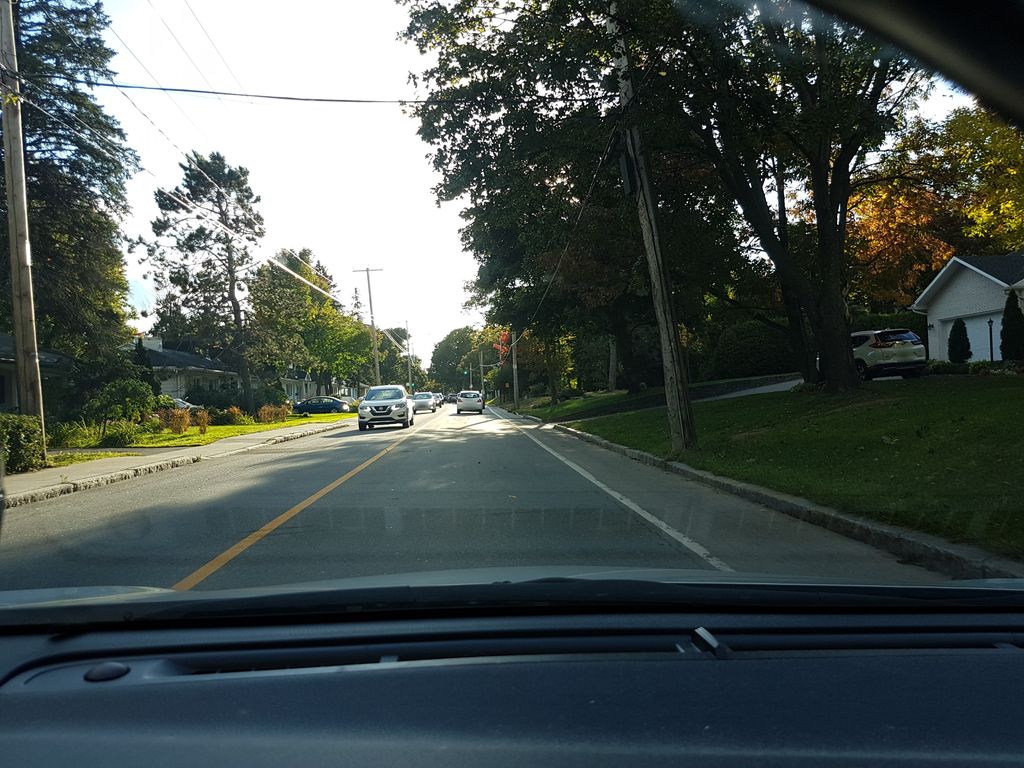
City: quebec_city